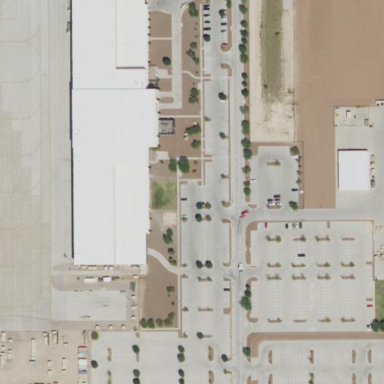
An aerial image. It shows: Parking area with surface.